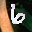
Label: 6